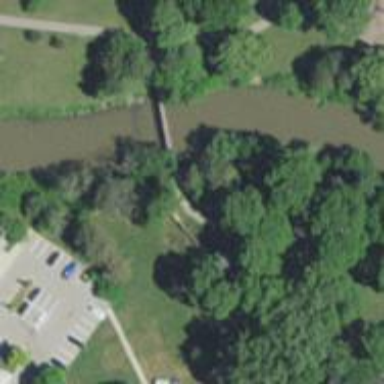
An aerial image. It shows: Footway bridge.